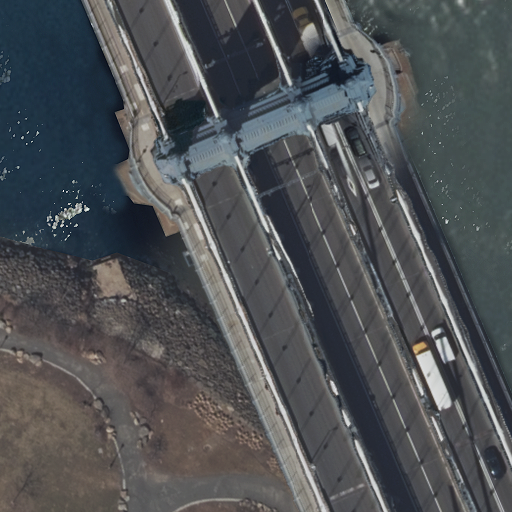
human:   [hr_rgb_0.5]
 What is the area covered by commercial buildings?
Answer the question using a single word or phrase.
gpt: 0m2

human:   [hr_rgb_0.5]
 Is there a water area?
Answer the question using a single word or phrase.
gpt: yes

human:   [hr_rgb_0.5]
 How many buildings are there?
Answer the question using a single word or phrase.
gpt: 1

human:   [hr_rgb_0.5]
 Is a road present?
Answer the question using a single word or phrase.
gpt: yes

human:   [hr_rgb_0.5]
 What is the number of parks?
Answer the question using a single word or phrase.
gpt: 1

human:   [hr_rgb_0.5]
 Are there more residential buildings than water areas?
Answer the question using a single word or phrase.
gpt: no

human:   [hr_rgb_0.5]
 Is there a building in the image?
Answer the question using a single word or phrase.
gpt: yes

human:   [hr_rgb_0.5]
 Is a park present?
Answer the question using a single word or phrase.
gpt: yes

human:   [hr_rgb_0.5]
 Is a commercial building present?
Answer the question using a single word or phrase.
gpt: no

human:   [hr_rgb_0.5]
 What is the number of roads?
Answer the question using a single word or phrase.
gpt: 7

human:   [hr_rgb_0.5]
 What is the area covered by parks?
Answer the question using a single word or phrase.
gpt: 7901m2

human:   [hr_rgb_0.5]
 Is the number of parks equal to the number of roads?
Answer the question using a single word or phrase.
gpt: no

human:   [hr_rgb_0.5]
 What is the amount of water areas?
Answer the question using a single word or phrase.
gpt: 1

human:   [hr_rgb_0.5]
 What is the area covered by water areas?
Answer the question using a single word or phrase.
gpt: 7203m2

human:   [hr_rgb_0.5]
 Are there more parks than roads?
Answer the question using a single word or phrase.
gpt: no

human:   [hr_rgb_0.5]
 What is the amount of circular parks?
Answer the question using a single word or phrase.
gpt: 0

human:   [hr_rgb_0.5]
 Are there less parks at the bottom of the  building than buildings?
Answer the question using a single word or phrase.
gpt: no

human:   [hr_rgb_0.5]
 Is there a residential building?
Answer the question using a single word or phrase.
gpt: yes

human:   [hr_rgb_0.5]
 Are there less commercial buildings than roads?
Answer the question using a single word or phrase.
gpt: yes

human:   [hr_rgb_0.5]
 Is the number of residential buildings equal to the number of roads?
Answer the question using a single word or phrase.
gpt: no

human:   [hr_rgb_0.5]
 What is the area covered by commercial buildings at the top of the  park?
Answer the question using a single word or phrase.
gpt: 0m2

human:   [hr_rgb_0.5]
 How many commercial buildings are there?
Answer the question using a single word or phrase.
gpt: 0

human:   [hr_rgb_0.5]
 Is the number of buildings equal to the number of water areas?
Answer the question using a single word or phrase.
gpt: yes

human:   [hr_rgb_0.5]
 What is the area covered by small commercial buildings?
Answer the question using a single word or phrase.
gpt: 0m2

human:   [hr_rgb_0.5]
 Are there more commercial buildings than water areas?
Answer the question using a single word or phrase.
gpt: no

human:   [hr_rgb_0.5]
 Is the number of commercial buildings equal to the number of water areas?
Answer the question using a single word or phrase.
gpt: no

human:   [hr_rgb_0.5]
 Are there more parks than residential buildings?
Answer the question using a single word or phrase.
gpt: no

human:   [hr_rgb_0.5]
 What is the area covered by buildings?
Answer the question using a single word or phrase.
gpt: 435m2

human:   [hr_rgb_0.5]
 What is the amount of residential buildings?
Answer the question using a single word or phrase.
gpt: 1

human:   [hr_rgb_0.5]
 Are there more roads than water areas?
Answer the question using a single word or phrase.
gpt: yes

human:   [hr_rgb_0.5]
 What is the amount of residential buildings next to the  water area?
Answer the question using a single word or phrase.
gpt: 1

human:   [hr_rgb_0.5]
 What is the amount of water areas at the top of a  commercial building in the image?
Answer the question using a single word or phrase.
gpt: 0

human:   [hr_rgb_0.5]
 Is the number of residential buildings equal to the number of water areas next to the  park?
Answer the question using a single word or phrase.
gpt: yes

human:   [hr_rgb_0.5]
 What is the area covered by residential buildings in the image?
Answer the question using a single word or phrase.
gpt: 435m2

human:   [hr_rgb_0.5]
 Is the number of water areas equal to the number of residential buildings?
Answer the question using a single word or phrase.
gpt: yes

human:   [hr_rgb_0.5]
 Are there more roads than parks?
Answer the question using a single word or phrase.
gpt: yes

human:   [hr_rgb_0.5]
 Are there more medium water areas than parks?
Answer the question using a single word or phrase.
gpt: no

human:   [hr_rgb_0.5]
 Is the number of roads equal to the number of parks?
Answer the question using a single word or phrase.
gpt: no

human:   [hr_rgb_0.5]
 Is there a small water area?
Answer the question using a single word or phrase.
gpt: no

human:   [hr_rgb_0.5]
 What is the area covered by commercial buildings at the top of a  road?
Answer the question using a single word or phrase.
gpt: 0m2

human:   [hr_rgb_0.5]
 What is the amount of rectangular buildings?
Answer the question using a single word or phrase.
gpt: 1

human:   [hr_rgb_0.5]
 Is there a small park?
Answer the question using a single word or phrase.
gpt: no

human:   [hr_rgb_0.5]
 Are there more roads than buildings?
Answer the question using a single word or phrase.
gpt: yes

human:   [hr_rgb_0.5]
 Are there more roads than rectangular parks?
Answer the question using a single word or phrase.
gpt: yes

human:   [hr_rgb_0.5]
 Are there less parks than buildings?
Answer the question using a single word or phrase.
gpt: no

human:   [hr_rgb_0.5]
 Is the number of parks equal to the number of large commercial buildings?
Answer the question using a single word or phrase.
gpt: no

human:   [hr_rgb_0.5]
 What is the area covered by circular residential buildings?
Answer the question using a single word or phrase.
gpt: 0m2

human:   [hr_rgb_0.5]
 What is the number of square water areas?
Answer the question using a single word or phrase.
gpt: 0

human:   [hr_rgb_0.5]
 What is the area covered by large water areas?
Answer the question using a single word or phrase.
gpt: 7203m2

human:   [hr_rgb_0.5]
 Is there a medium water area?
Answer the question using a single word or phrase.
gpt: no

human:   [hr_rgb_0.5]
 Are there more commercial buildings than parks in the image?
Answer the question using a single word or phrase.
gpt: no

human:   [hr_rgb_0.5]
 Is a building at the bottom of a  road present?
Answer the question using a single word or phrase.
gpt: no

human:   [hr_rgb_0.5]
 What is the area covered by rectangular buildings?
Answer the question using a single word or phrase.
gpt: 435m2

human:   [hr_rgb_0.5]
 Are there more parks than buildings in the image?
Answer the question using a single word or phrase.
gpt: no

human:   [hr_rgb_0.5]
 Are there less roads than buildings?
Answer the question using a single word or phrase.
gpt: no

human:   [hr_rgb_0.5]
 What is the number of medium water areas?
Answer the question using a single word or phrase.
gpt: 0

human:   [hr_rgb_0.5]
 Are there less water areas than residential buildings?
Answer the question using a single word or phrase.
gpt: no

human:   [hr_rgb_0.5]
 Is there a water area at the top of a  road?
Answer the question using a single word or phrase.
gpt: yes

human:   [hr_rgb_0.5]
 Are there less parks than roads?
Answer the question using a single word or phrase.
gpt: yes

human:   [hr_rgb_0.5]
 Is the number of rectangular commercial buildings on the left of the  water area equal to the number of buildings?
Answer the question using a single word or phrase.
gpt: no

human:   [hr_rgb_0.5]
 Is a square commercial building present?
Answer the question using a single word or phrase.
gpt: no

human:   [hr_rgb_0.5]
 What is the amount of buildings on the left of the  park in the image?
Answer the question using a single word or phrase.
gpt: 0

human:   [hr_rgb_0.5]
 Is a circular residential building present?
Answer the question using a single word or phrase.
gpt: no

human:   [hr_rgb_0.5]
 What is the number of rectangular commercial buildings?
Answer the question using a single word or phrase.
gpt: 0